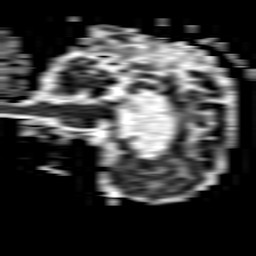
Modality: ADC
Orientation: sagittal
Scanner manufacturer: philips
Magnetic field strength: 1.5 T
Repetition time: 3.4 s
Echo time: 0.06922 s